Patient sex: M
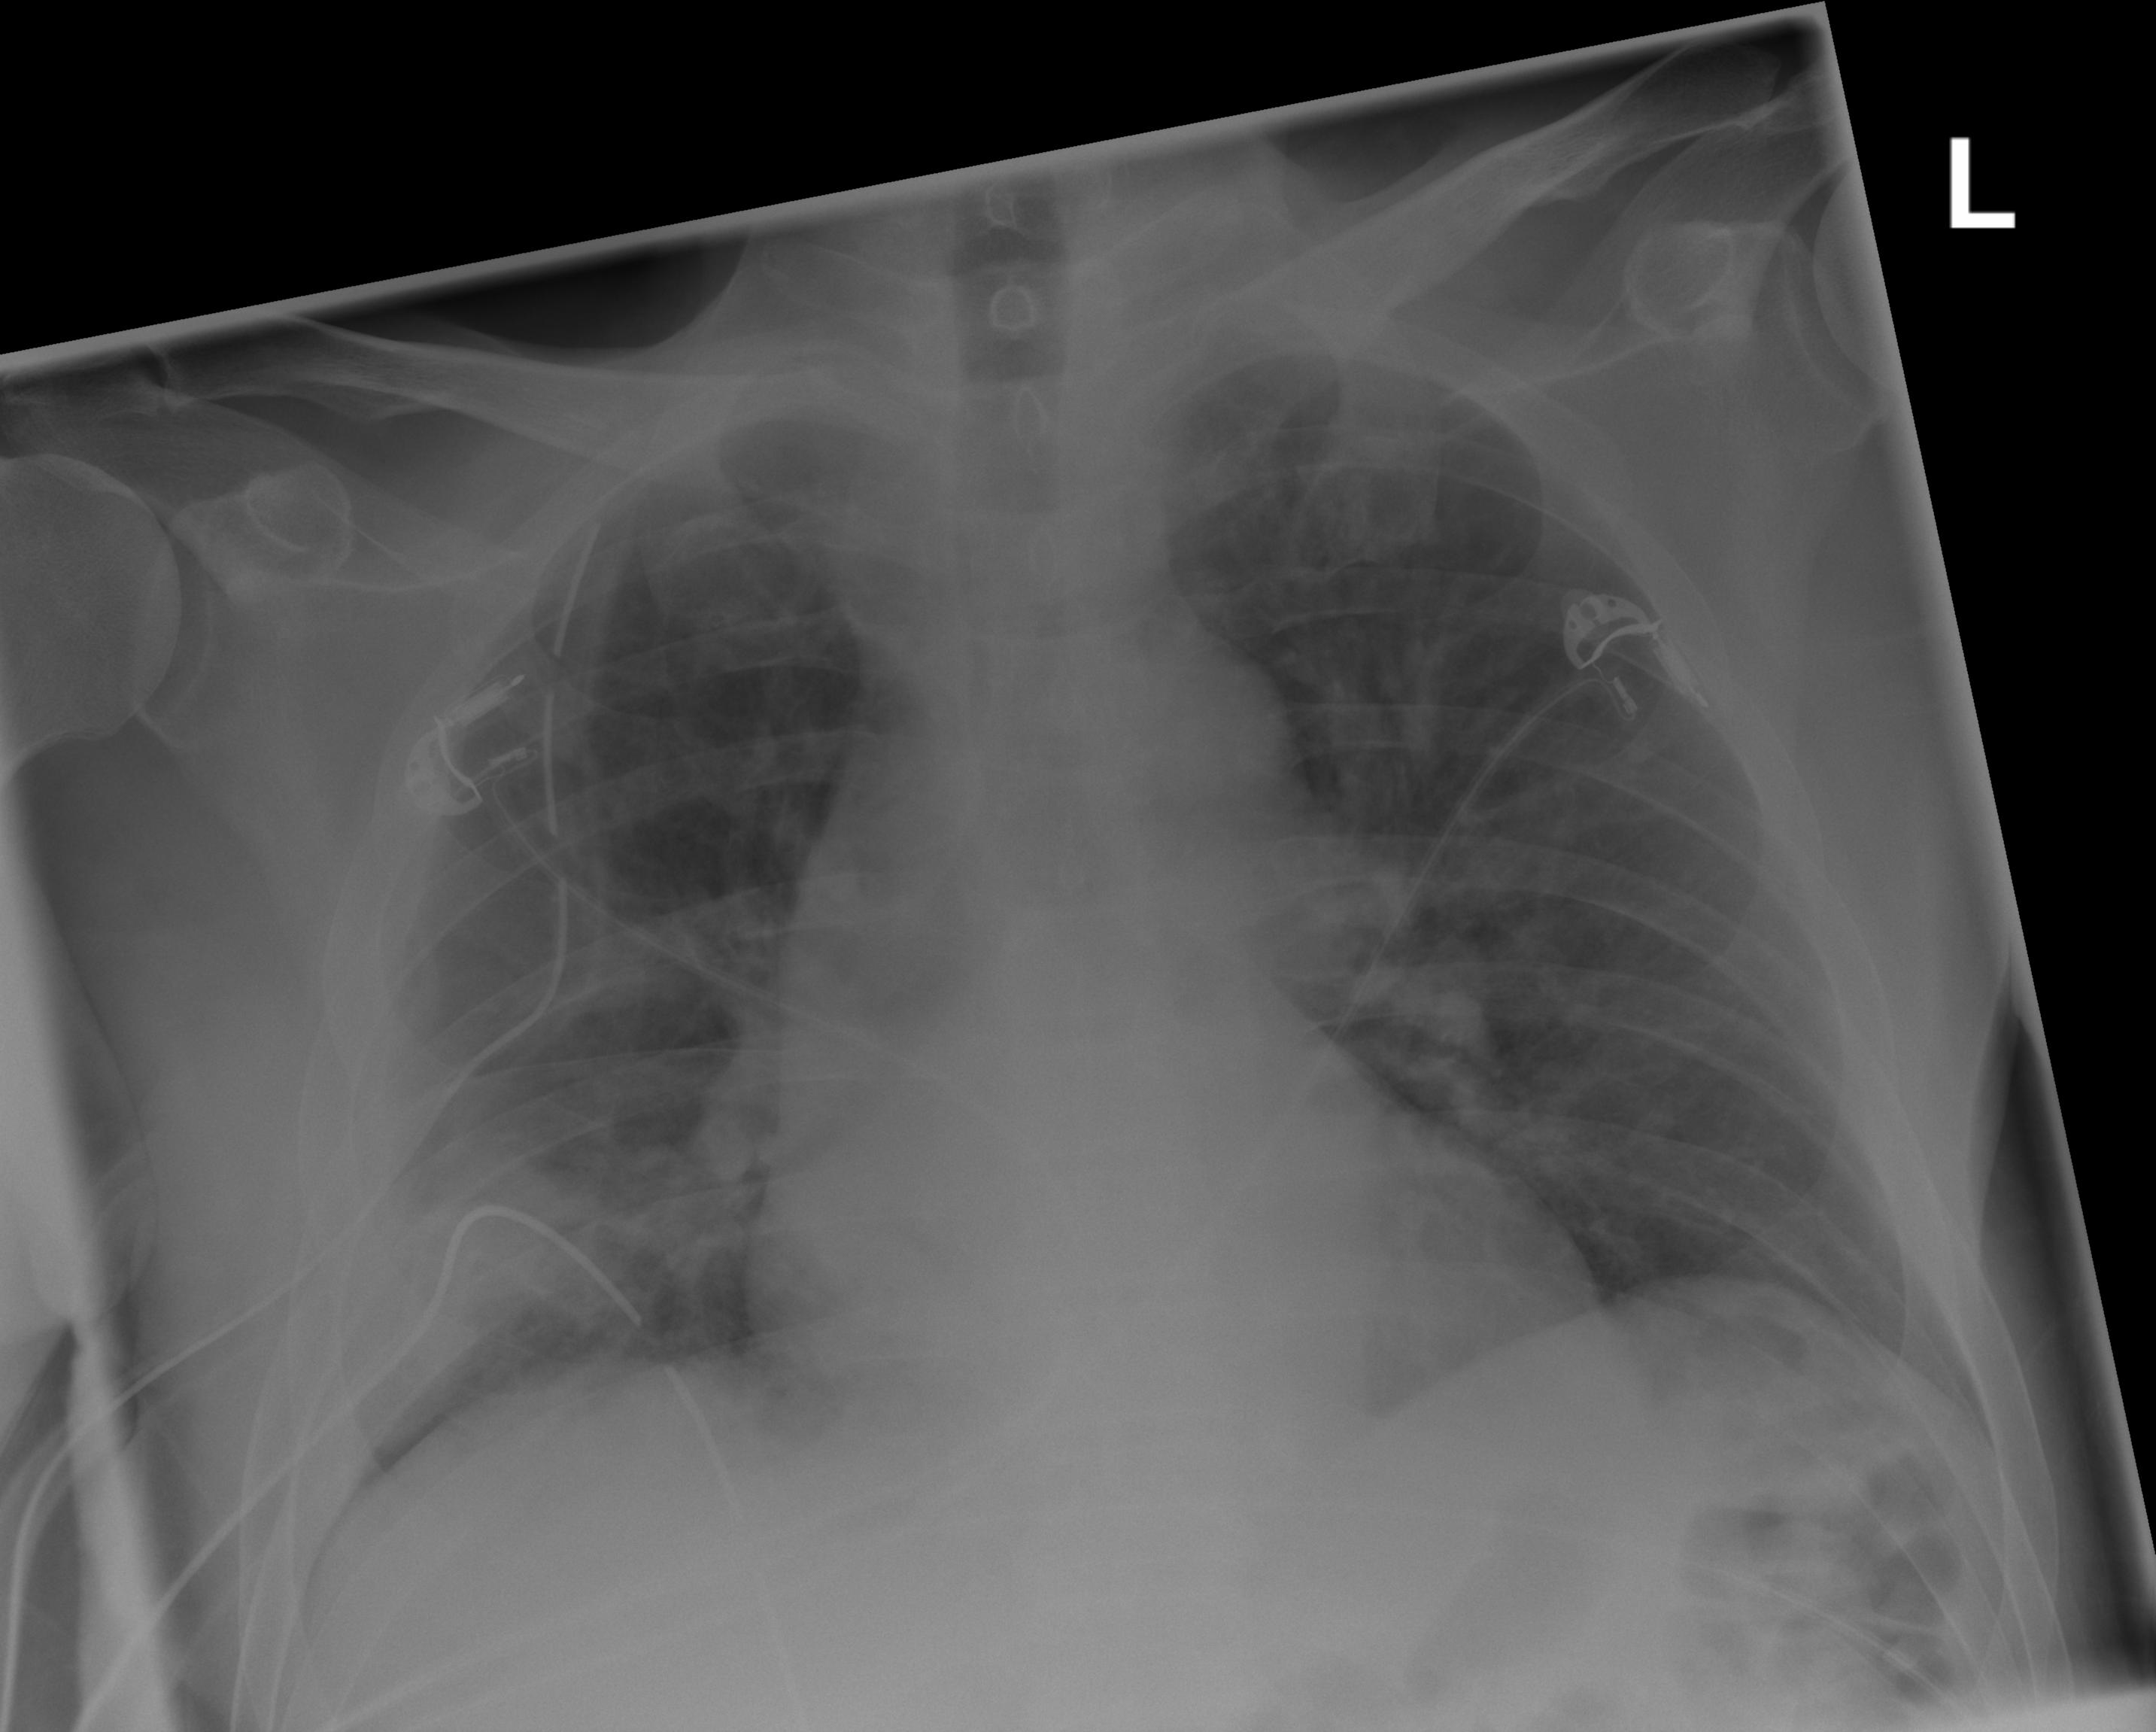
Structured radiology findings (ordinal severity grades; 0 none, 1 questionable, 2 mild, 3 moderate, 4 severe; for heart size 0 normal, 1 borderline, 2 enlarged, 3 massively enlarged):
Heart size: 0
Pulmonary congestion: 0
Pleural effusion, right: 2
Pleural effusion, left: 0
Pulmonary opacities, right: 1
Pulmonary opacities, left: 0
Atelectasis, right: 2
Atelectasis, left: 0